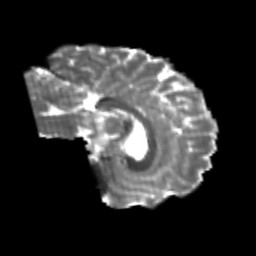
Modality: T2w
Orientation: sagittal
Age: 20
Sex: female
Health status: healthy
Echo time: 0.074 s